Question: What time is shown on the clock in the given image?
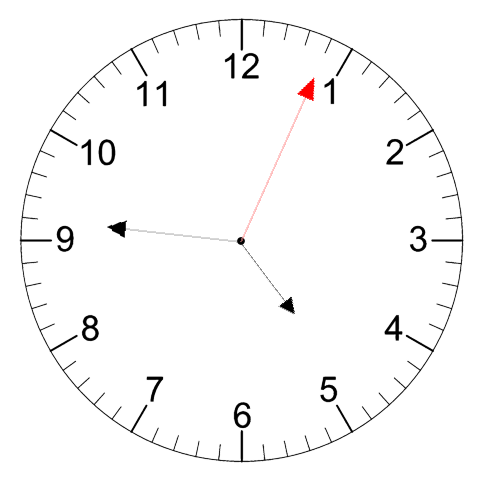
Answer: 04:46:04